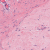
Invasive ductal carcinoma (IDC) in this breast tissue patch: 0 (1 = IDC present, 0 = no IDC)